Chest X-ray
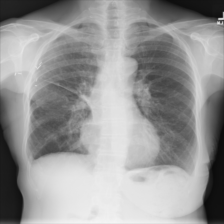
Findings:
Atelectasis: negative
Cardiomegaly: negative
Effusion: negative
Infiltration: negative
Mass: negative
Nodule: positive
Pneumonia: negative
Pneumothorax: negative
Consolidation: negative
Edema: negative
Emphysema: negative
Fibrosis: negative
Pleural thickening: positive
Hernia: negative